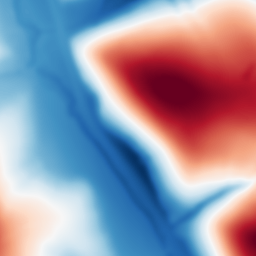
Category: multiscale
Decomposition family: dog
Decomposition parameters: sigma_low: 3
sigma_high: 100
Upsampling method: quadratic
Upsampling parameters: scale: 2
Upsampling scale: 2